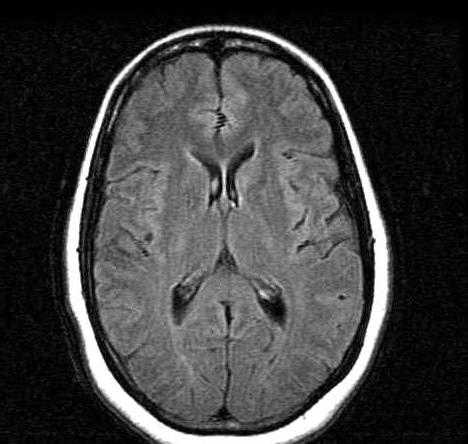
Label: notumor